Question: I'm trying to get my java code to connect to the database. I swear it was connecting a few hours ago and suddenly it's not. I have reinstalled, restarted xampp, eclipse my laptop. I even uninstalled and reinstalled mysql.
Here's my .java file:
'''
import java.sql.DriverManager;
import com.mysql.jdbc.Connection;
import com.mysql.jdbc.jdbc2.optional.MysqlDataSource;
public class Connect_db {
// private static final String url = "jdbc:mysql://localhost:3306/sjsu";
// private static final String user = "root";
// private static final String password = "";
//
// public static void main(String[] args) throws Exception {
// java.sql.Connection con = null;
// try {
// Class.forName("com.mysql.jdbc.Driver");
// con = DriverManager.getConnection(url, user, password);
// // commented since doesn't exists in Java 6
// // System.out.println(con.getSchema());
// System.out.println(con.getCatalog());
// } finally {
// con.close();
// }
// }
private static MysqlDataSource ds = null;
public static MysqlDataSource getDataSource(String db_name) {
if (ds == null) {
// db variables set here
getDataSource("jdbc:mysql://localhost:3306", "root", "", 3306);
}
ds.setDatabaseName(db_name);
return ds;
}
private static void getDataSource(String db_url, String db_user, String db_password, int db_port) {
try {
ds = new MysqlDataSource();
ds.setServerName(db_url);
ds.setUser(db_user);
ds.setPassword(db_password);
ds.setPort(db_port);
} catch (Exception e) {
System.out.println("MysqlDataSource err: " + e.getMessage());
e.printStackTrace();
}
}
}
'''
My .jsp file
'''
<%@ page language="java" contentType="text/html; charset=ISO-8859-1"
pageEncoding="ISO-8859-1"%>
<!DOCTYPE html PUBLIC "-//W3C//DTD HTML 4.01 Transitional//EN" "http://www.w3.org/TR/html4/loose.dtd">
<html>
<head>
<meta http-equiv="Content-Type" content="text/html; charset=ISO-8859-1">
<title>atozknowledge.com demo Regjsp</title>
</head>
<body>
<%@ page import ="java.sql.*" %>
<%@ page import ="javax.sql.*" %>
<%
String user=request.getParameter("userid");
session.putValue("userid",user);
String pwd=request.getParameter("pwd");
String fname=request.getParameter("fname");
String lname=request.getParameter("lname");
String email=request.getParameter("email");
Class.forName("com.mysql.jdbc.Driver");
java.sql.Connection con = Connect_db.getDataSource("sjsu").getConnection();
Statement st= con.createStatement();
ResultSet rs;
int i=st.executeUpdate("insert into users values ('"+user+"','"+pwd+"','"+fname+"', '"+lname+"','"+email+"')");
out.println("Registered");
%>
<a href="index.html">Home</a>
</body>
</html>
'''
My html:
'''
<!DOCTYPE html PUBLIC "-//W3C//DTD HTML 4.01 Transitional//EN" "http://www.w3.org/TR/html4/loose.dtd">
<html>
<head>
<meta http-equiv="Content-Type" content="text/html; charset=ISO-8859-1">
<title>atozknowledge.com demo Registration</title>
</head>
<body>
<form action="reg.jsp" method="post">
User name :<input type="text" name="userid" /><br/><br/>
password :<input type="password" name="pwd" /><br/><br/>
First name :<input type="text" name="fname" /><br/><br/>
Last name :<input type="text" name="lname" /><br/><br/>
Email :<input type="text" name="email" /><br/><br/>
<br/><br/>
<input type="submit" />
</form>
</body>
</html>
'''
The error

It used to be able to put the userid, pwd, ... etc in my database and now it can't.
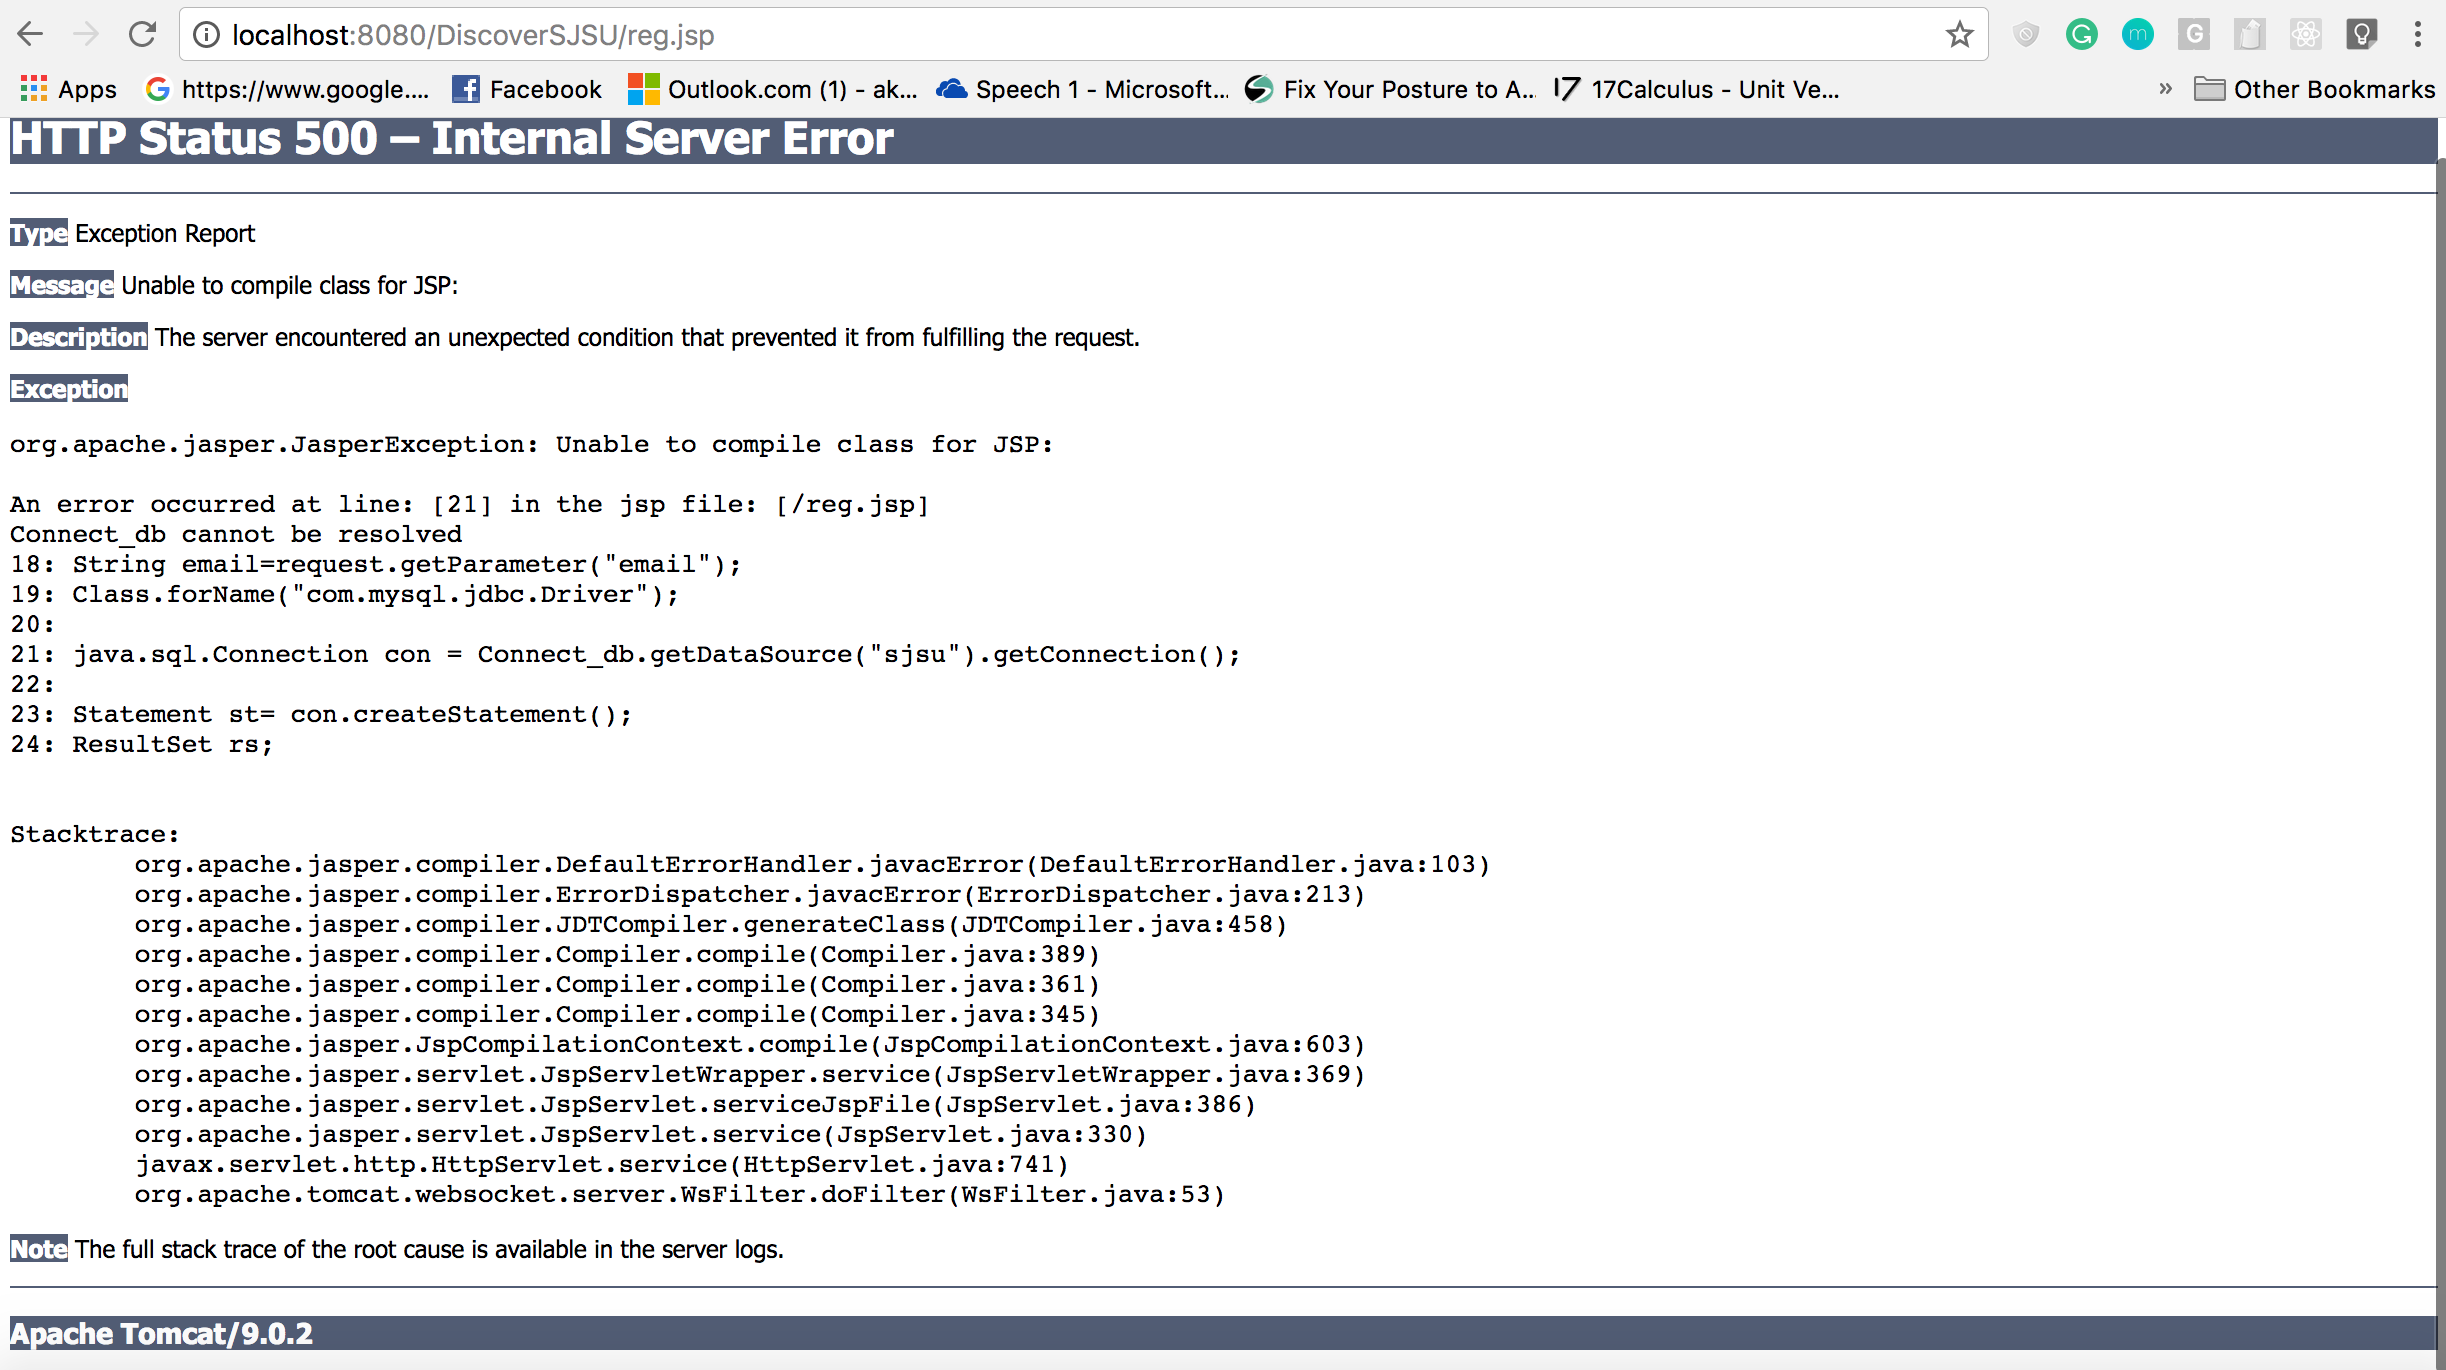
Answer: As the error states, it cannot find the class 'Connect_db'. You need to add an explicit import for 'Connect_db' to your JSP, that is add:
'''
<%@ page import ="package.of.Connect_db" %>
'''
Querying directly from JSP is a poor choice, your should separate getting the data from displaying the data.
Tomcat also provides support for creating and registering data sources, use that instead of rolling your own. Especially, as 'MysqlDataSource' doesn't provide connection pooling.
And finally, concatenating values into your query string is , especially with user provided input, as it leaves you open to SQL injection. Instead you should use a prepared statement with parameters. Please take a look at Using <URL> in the JDBC tutorial.